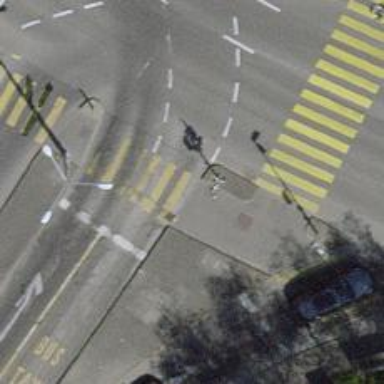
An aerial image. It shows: Kerb barrier.